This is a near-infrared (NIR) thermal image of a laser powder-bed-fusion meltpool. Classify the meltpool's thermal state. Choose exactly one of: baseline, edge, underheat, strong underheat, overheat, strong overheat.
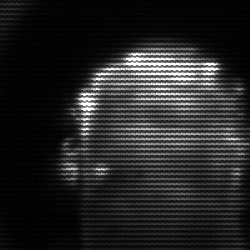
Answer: baseline